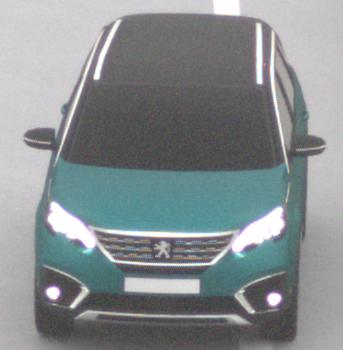
Make: Peugeot
Model: 5008 1.2 PureTech 130 Active
Detailed model: 5008 (II) (03/17 - 09/20)
Model produced from: 2017/03
Model produced until: 2018/07
Doors: 5
Color: blue
Road condition: dry road
Daytime: midday
Contrast: low contrast